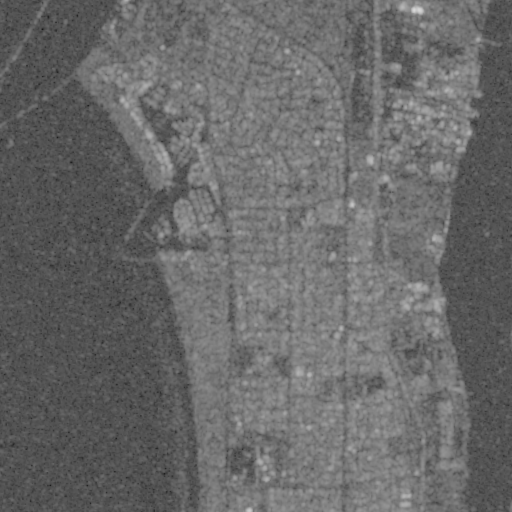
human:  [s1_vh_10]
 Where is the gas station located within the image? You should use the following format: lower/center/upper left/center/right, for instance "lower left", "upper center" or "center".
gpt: The gas station is located in the lower right of the image.
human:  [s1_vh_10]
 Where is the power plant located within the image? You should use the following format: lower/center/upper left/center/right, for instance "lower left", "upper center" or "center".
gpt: The power plant is located in the center right of the image.
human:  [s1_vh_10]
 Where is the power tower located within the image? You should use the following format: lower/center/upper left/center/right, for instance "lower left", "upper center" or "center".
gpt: The power tower is located in the right of the image.
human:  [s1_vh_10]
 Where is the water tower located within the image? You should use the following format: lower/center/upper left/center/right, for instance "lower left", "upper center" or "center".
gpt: The water tower is located in the center of the image.
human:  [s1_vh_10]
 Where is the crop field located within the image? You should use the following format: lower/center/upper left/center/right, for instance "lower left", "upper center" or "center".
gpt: There is no crop field in the image.

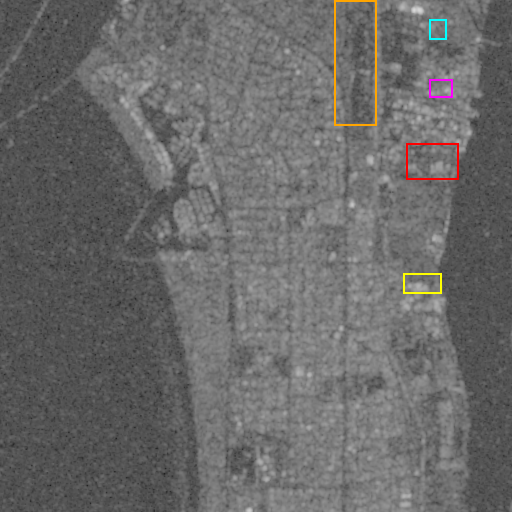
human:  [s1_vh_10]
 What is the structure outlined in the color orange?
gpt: The structure outlined in orange is a park.
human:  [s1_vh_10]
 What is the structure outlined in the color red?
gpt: The structure outlined in red is a parking lot.
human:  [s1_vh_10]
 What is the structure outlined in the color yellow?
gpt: The structure outlined in yellow is a power plant.
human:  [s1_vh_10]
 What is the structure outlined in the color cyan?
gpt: The structure outlined in cyan is a power substation.
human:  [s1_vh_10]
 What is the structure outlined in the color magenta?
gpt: The structure outlined in magenta is a building.
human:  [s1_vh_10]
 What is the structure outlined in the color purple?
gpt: There is no purple outline.